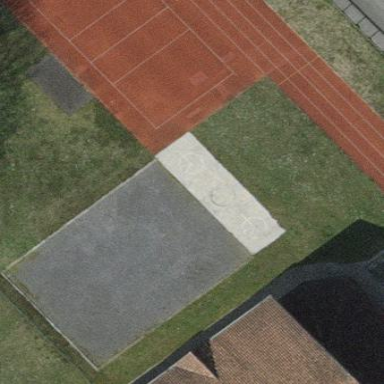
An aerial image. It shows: Athletics pitch used for leisure sports activities.